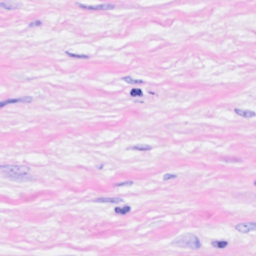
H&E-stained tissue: Breast